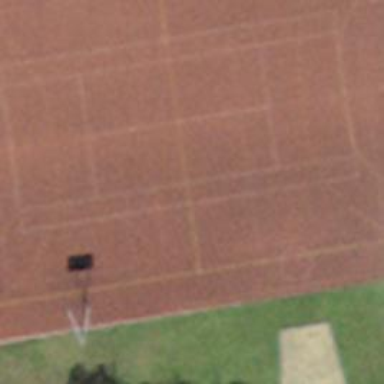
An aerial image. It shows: Pitch for leisure activities.